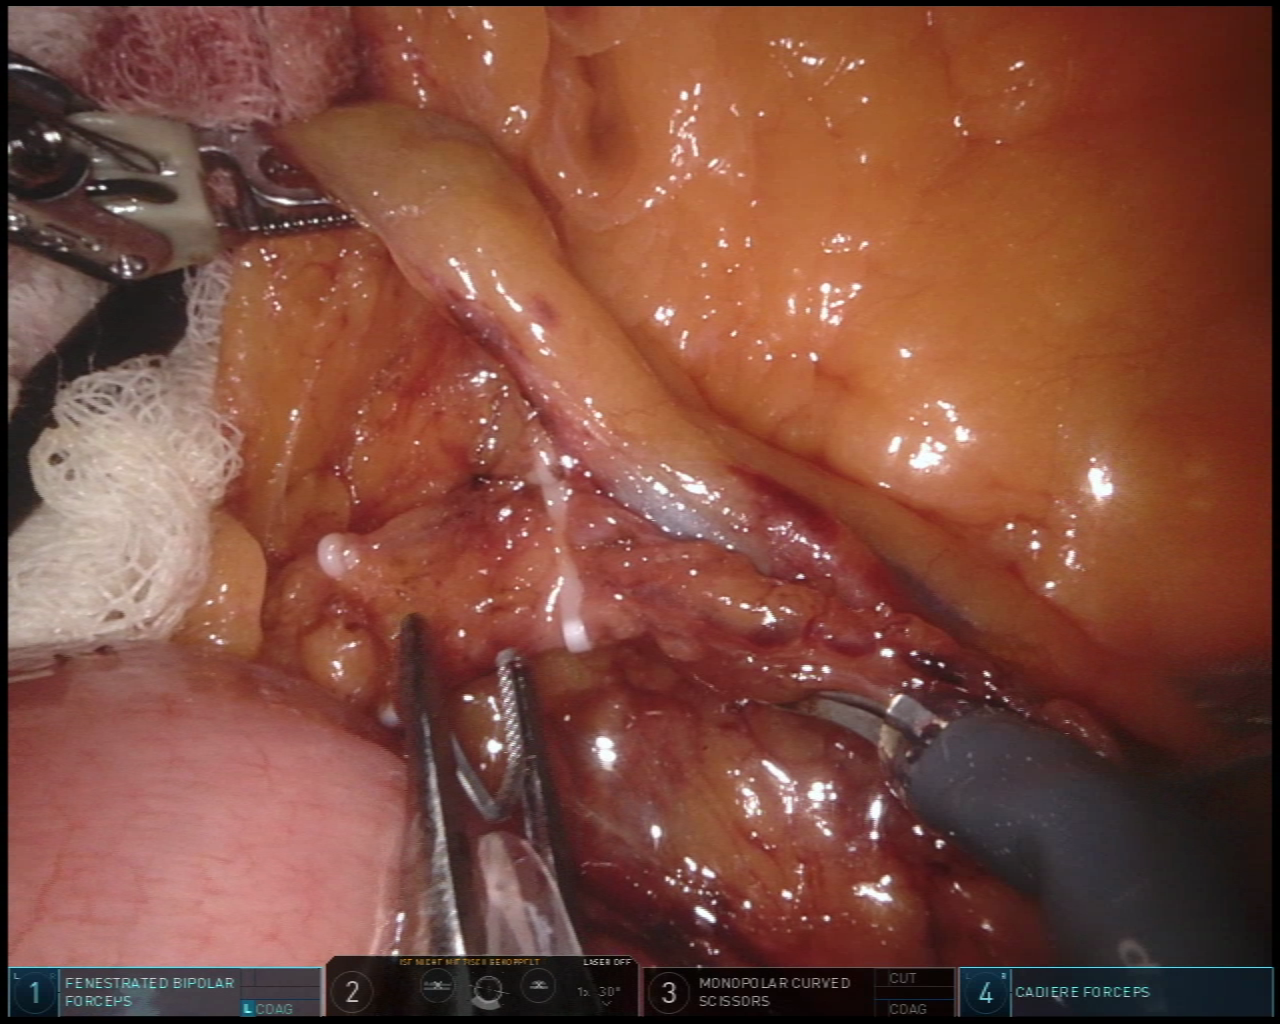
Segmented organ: intestinal_veins
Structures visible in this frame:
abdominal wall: no
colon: no
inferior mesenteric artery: no
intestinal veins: yes
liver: no
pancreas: no
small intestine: yes
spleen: no
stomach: no
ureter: no
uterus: no
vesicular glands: no